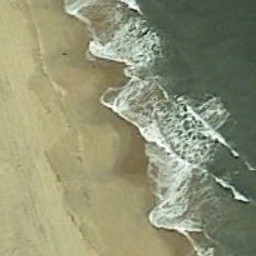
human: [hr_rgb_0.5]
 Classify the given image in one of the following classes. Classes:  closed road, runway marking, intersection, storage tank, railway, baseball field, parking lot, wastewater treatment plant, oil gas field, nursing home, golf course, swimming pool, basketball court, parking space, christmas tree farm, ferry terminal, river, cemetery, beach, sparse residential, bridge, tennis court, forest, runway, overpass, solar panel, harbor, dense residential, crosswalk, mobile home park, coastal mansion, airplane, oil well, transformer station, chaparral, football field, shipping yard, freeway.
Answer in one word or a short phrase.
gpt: beach